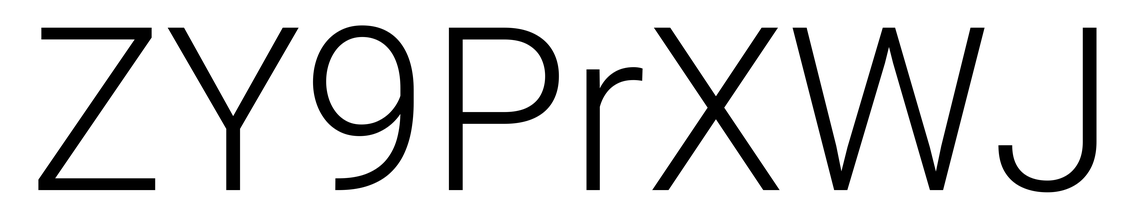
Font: Roboto_Light